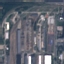
Land use / land cover: Industrial